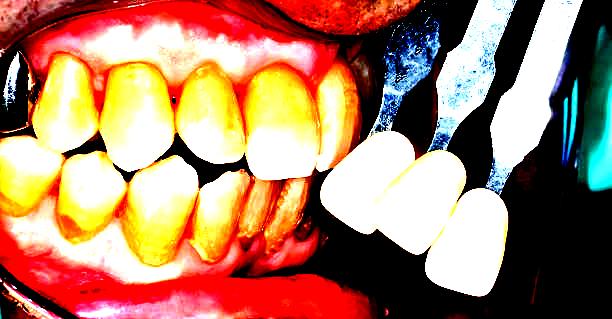
Condition: Calculus